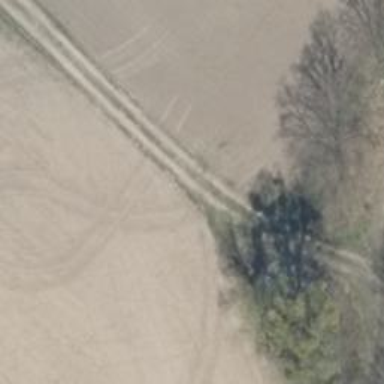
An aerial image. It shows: Sandy track road with grade 4 track type.